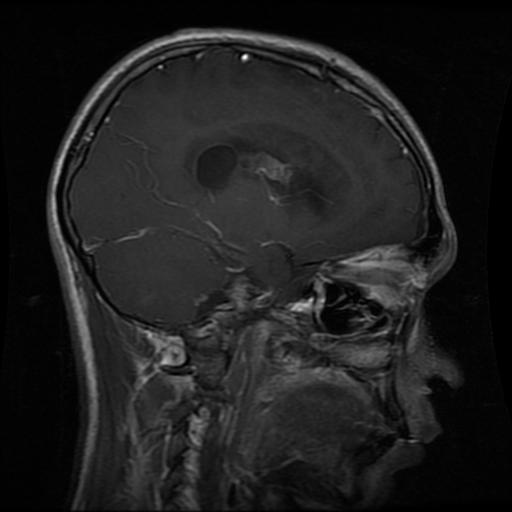
Label: glioma